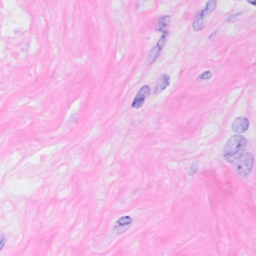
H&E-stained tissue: Breast